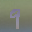
Label: 9